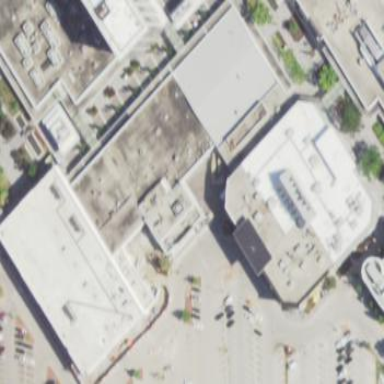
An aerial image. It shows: Retail building.